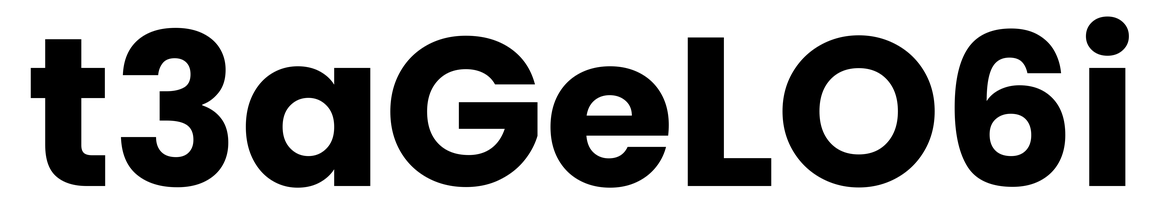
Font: Poppins-Bold